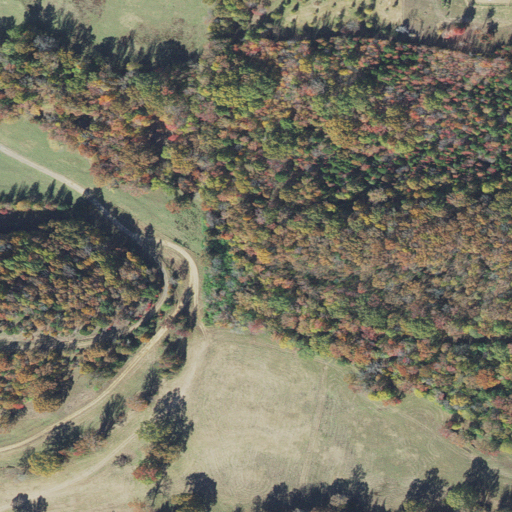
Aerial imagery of gap in Arkansas named Waller Gap containing deciduous forest, pasture, mixed forest, shrub, and grassland